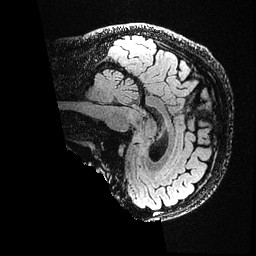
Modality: FLAIR
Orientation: sagittal
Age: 37
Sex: male
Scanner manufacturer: ge
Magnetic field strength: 3 T
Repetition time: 4.802 s
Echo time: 0.1162 s